Question: I read already several similar questions on the same topic but I still haven't managed to solve my issue.
Since some time I am getting OUT OF MEMORY error;
this is very strange because I always worked on Matlab even with huger matrices and data (~ 3 millions rows) than now, and never experienced this issue before; instead, since yesterday, even if I try to make a simple matrix of zeros, I get this error.
Btw, as I told you I saw the recommendations of Mathworks given here
<URL> and those found on some answered questions here.
So I :
1) increased the paging size setting Initial size 10000 MB, Maximum size 12150 MB
2) increased the Java Heap Memory to 2025 MB
3) Wrote again the code splitting the matrices into very small parts
I premise that I have a 8 GB RAM windows 64-bit machine.
If I type the memory command, I get:

Does anyone has a clue on what do I have to do? I have kind of sensation it has to do with the computer rather than with Matlab itself, but I would like to hear the opinion of someone more experienced than me :)
Thank you in advance!!
Thank you Rollen Dsouza for you comment, you are right, here my incriminated code:
'''
%% Investigation of negative peaks
%% main
clear all
close all
clc
cd('C:\Users\jemy\Downloads\CURRENT PROJECTS\SPIKE\code');
filename= 'Du-181014_D-ch27-Spikes_TimeStamps';
load(strcat('C:\Users\jemy\Desktop\SpikeS\', filename), 'Spikes');
load(strcat('C:\Users\jemy\Downloads\CURRENT PROJECTS\SPIKE\parameters\stend_', filename));
%% Splitting matrices
dim= size(Spikes, 1);
% First quarter of the file
sub_Spikes= double(Spikes(1:round(dim/16), :));
sub_stend= stend(1:round(dim/16), :);
clear Spikes;
clear Stend;
% Window where double minima will be searched
s= sub_stend(:, 14);
e= sub_stend(:, 5);
% Inizialization of results matrices
minima= zeros(size(sub_Spikes, 1), size(sub_Spikes, 2));
dev= zeros(size(sub_Spikes, 1));
'''
Note: current size(sub_Spikes) is 145377x46.
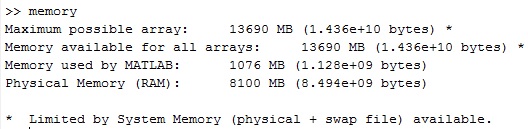
Answer: Are you sure you need 'dev= zeros(size(sub_Spikes, 1))' or did you forget '...,1)'? That's 2.1134e+10 (145377*145377) elements and my computer can't handle that either.
Don't have enough reputation to comment.